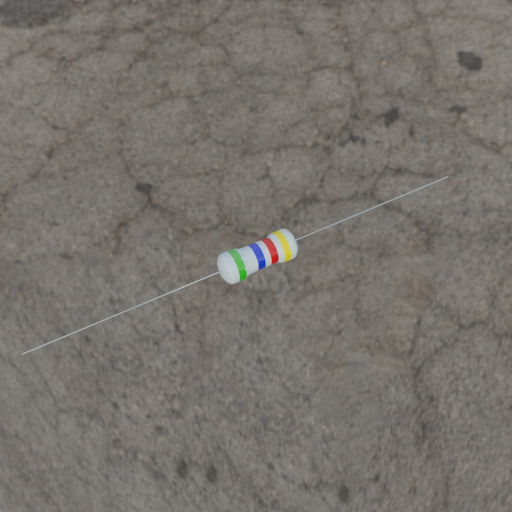
Resistor colour bands (in order): green, blue, red, yellow